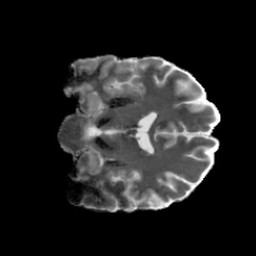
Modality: MD
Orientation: coronal
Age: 30
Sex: male
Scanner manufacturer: siemens
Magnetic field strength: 6.98 T
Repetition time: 7.776 s
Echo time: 0.076 s